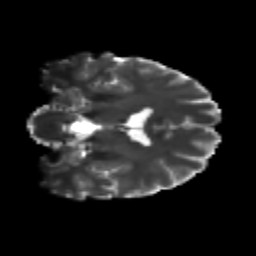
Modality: T2w
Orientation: coronal
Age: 29
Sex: male
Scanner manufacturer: siemens
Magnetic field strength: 3 T
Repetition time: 3.5 s
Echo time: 0.104 s